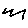
Label: zigzag